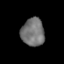
Tissue: prostate
Cell type: Myeloid cells
Senescence score: 0.2909
Nuclear area (px): 634
Mean DAPI intensity: 115.601